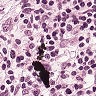
Metastatic tissue present: yes